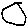
Label: circle